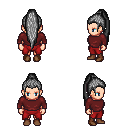
a pixel art fantasy rpg character, female body template, human, light skin, maroon long-sleeve shirt, red pants, gray extra-long topknot hairstyle, brown shoes, four views (front, back, left, right), 2x2 character sprite sheet, small pixel art, hard edges, no anti-aliasing